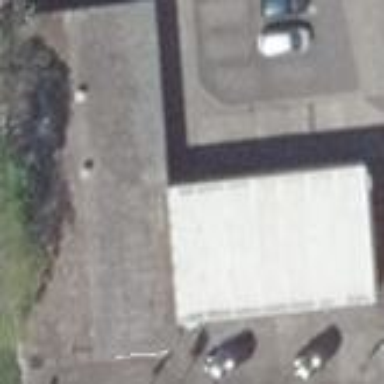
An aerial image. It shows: Gabled roof retail building that houses car shop.